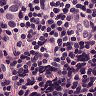
Metastatic tissue present: yes